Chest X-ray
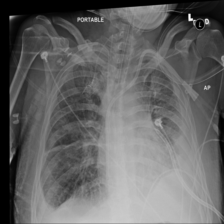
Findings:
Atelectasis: negative
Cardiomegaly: negative
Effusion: positive
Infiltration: negative
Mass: negative
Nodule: negative
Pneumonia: negative
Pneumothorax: negative
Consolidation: negative
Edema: negative
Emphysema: negative
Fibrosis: negative
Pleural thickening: negative
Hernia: negative